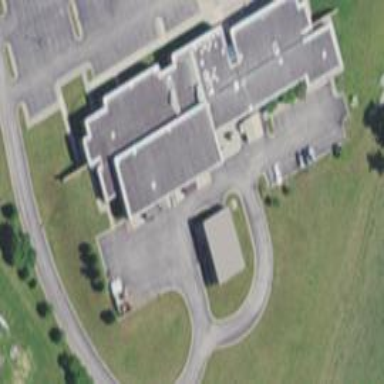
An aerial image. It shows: College building.